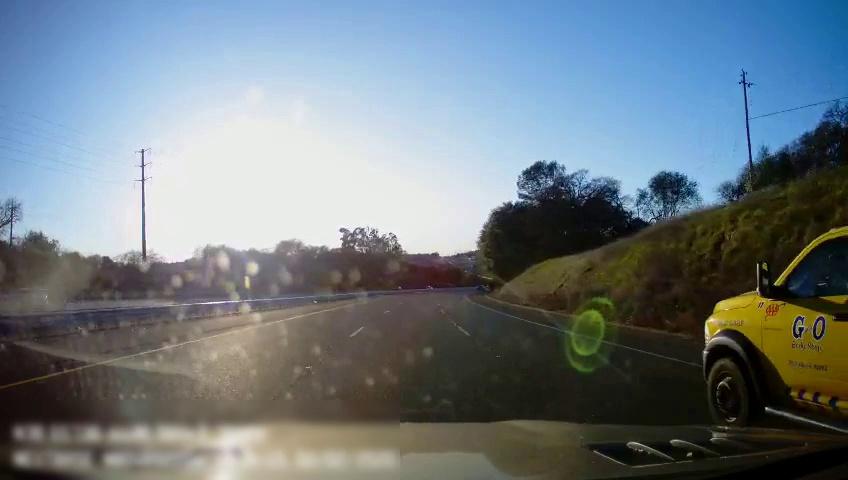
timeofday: Day
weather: Sunny
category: Drivable Space
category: Drivable Space
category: Vehicles | Truck
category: Vehicles | Car
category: Lanes | Current Lane
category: Lanes | Current Lane
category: Lanes | Alternate Lane
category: Lanes | Alternate Lane